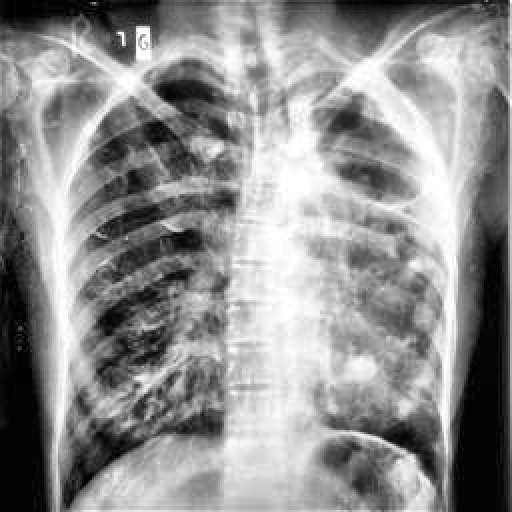
Finding: TUBERCULOSIS